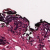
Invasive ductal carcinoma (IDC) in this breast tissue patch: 0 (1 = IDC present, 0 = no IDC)